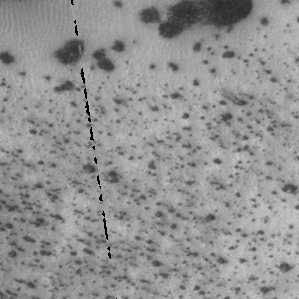
Label: frost